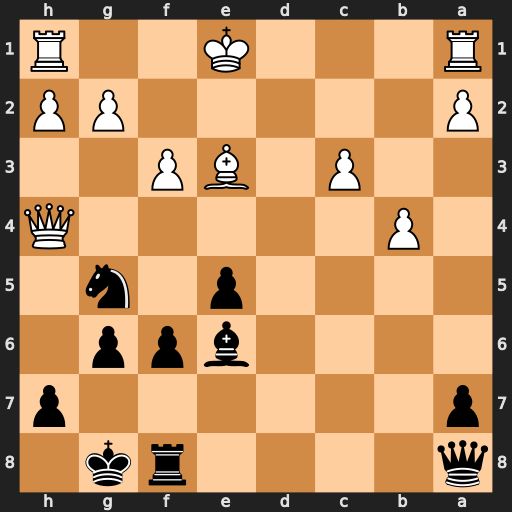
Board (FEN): q4rk1/p6p/4bpp1/4p1n1/1P5Q/2P1BP2/P5PP/R3K2R
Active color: b
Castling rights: KQ
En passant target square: -
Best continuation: Nxf3+ gxf3 Qxf3 Qg3 Qxh1+